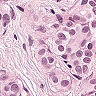
Metastatic tissue present: yes